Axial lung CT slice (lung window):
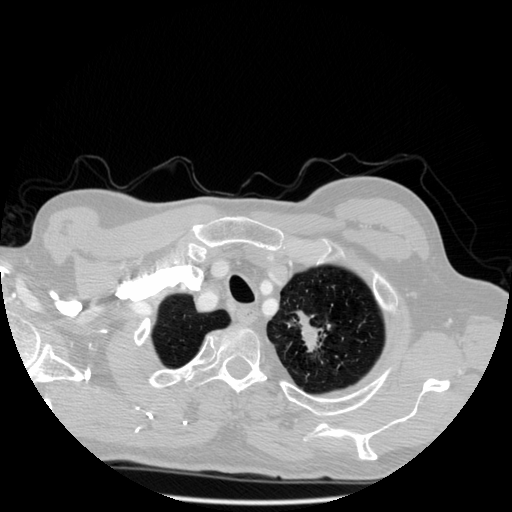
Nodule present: yes
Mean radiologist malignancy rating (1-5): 4.667